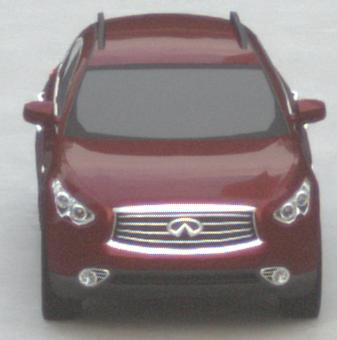
Make: Infiniti
Model: FX 37
Detailed model: FX (S51)
Model produced from: 2012/07
Model produced until: 2013/10
Doors: 5
Color: red
Road condition: dry road
Daytime: morning or afternoon
Contrast: low contrast